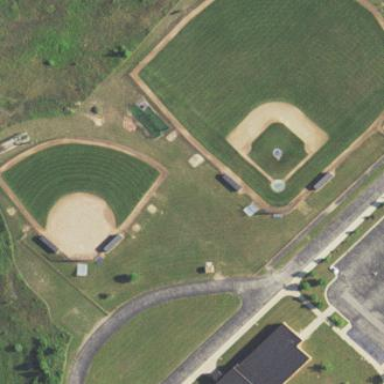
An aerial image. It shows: Baseball pitch for leisure land activities.